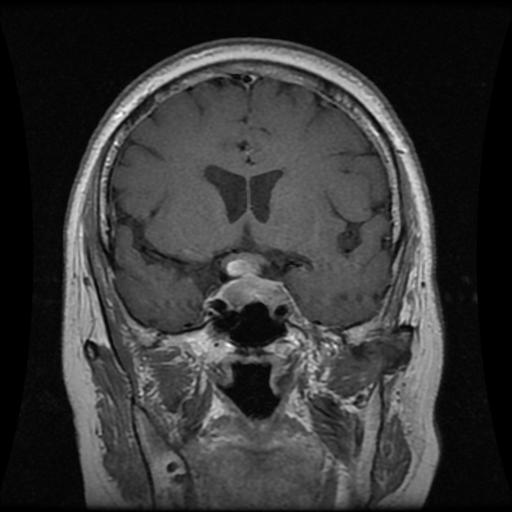
Label: pituitary